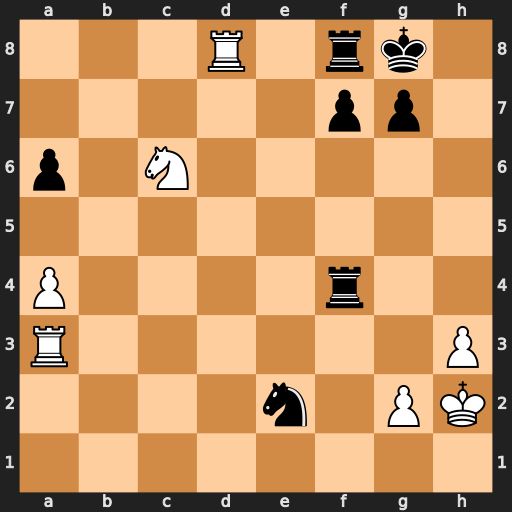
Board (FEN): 3R1rk1/5pp1/p1N5/8/P4r2/R6P/4n1PK/8
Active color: w
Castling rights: -
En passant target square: -
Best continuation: Ne7+ Kh7 Rxf8